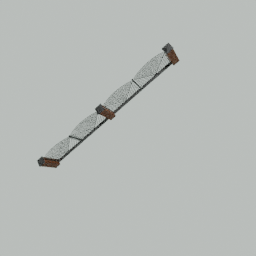
Label: architecture